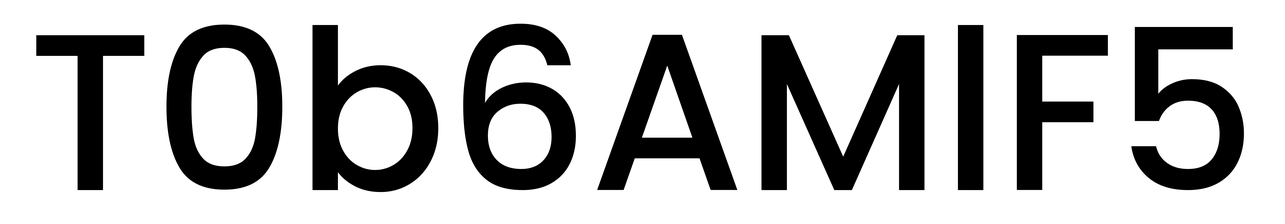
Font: Poppins-Medium